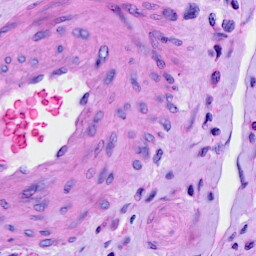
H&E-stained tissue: Cervix